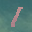
Label: 1